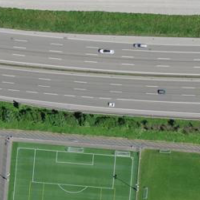
EUNIS habitat code: 57
Species observed at this site:
Buteo buteo